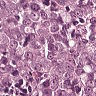
Metastatic tissue present: yes